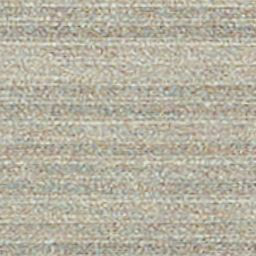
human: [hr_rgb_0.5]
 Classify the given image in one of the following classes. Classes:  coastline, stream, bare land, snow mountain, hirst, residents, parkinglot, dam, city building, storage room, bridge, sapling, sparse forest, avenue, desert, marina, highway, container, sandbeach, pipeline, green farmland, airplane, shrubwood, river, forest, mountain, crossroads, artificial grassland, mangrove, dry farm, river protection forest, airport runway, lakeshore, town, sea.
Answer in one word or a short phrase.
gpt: dry farm